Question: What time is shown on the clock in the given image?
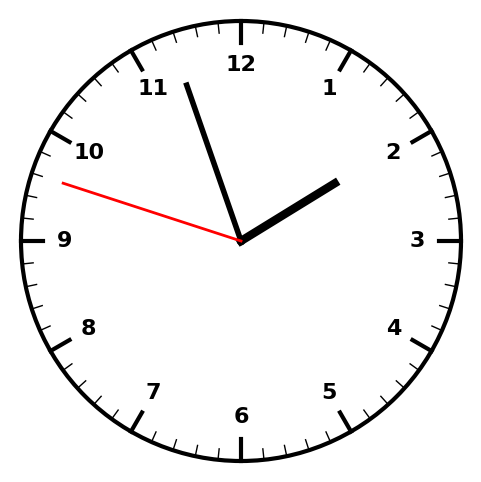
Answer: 01:56:48